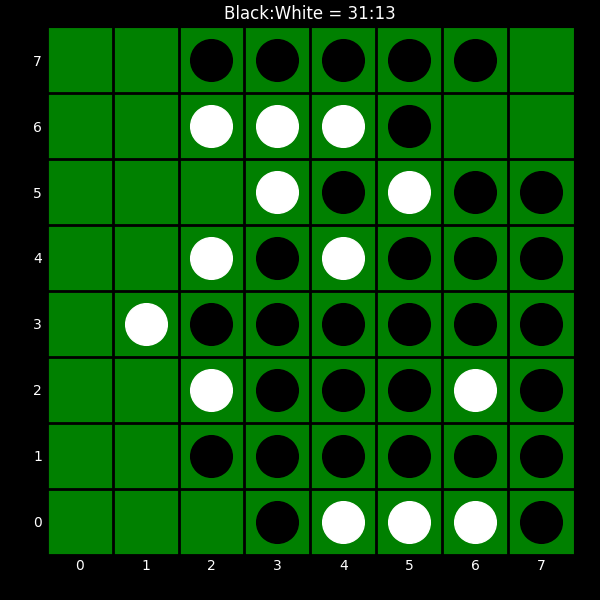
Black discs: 31
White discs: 13